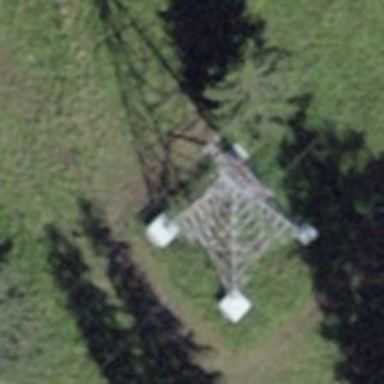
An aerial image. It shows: Pylon for aerialway.